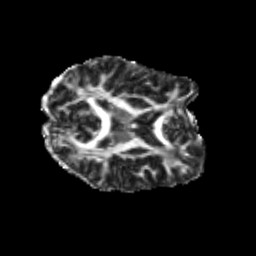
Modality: FA
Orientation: axial
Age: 24
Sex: male
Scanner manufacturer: siemens
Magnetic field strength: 3 T
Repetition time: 3.5 s
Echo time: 0.104 s